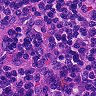
Metastatic tissue present: no